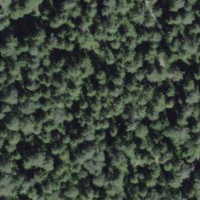
EUNIS habitat code: 43
Species observed at this site:
Saxifraga caesia
Moneses uniflora
Cypripedium calceolus